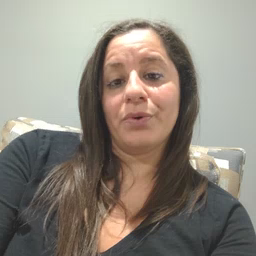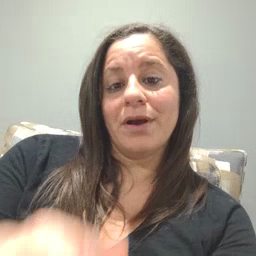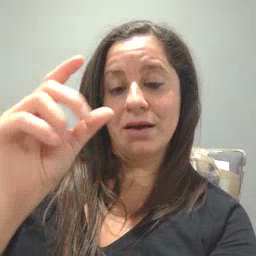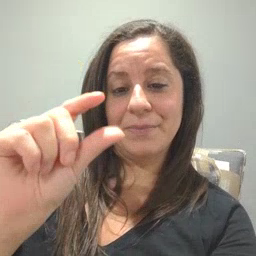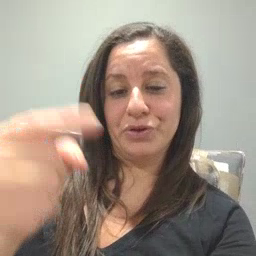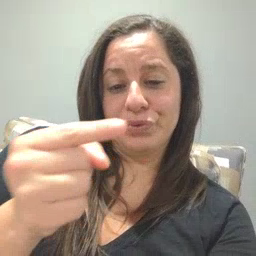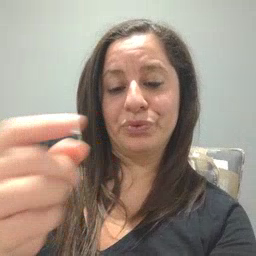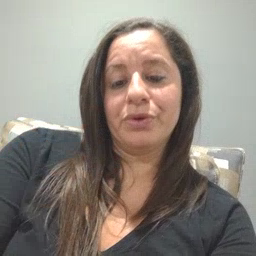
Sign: owie